八年级 · 解析几何
如图, 象棋盘上 “将” 位于点 $(2,-1)$, “象” 位于点 $(4,-1)$, 则 “炮” 位于点 ( )

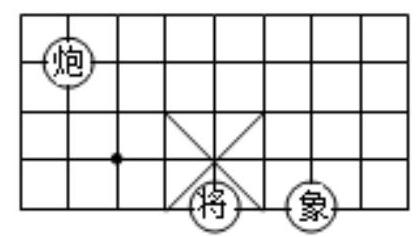
$(1,2)$
B. $(2,-1)$
C. $(-1,2)$
D. $(2,1)$
答案: C